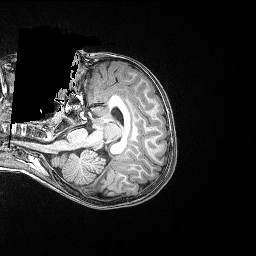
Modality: T1w
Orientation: axial